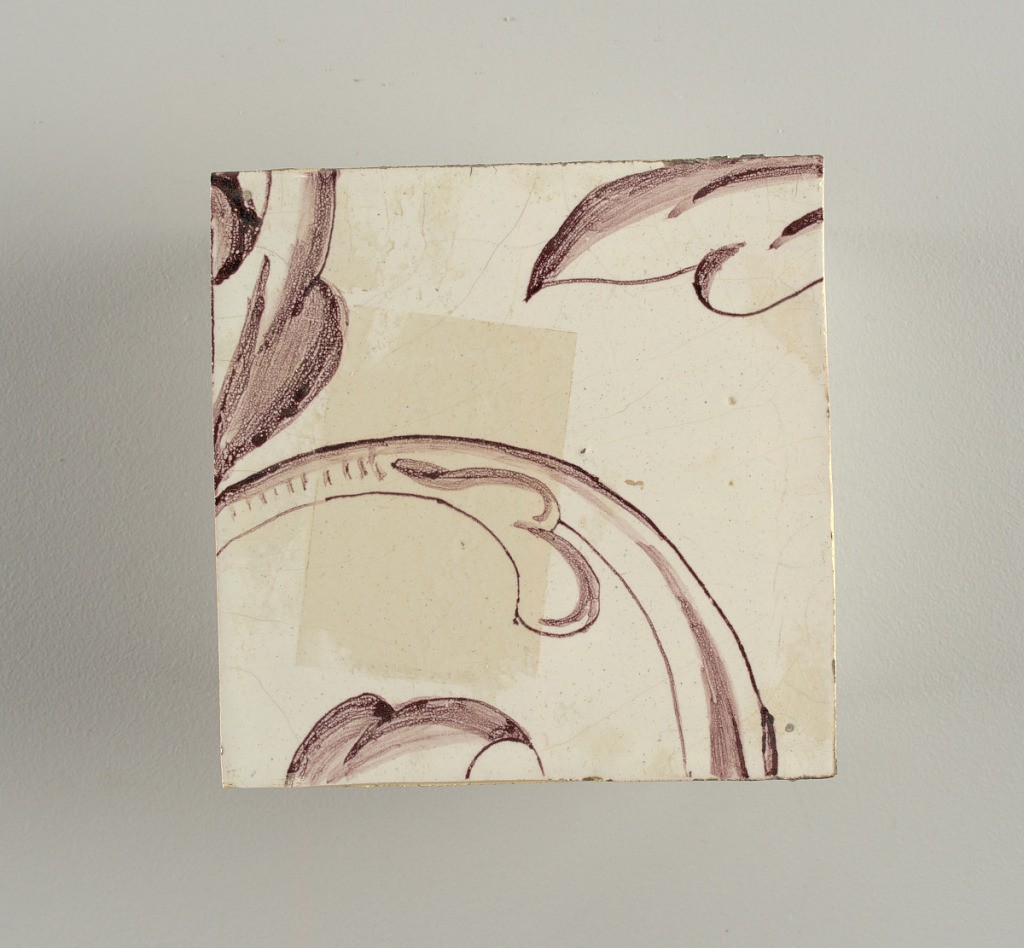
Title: Wall facing
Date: ca. 1725
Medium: tin-glazed earthenware, underglaze
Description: Running design for a frieze or a dado, composed of scrolls of foliage and strapwork, and four repeating motifs--a seated woman in a small upright oval medallion, a putto seated on a rocailled base, and strapwork in axial pattern.  The various panels, A to F, show various repeats of the same design, all being five tiles high and a varying number of tiles wide.